Question: I was trying to connect my API data to view it in the cell but it seems that I can't get my response and it's always '== nil'
The code below describes the Country.SWIFT // Model.SWIFT // Response.SWIFT which is showing how can I get my JSON response using Codable
and CountryCell.SWIFT is showing how I used it to call the API
The link to the API image:

'''
struct Country: Decodable {
var CountryName = ""
var CountryImage = ""
var objectId = ""
// MARK: - Coding Keys
enum CodingKeys: String, CodingKey {
case CountryName = "CountryName"
case CountryImage = "CountryImage"
case objectId = "objectId"
}
//MARK: - Json Decoder
init(from decoder: Decoder) throws {
let container = try decoder.container(keyedBy: CodingKeys.self)
// Parsing our attributes
self.CountryName = try container.decode(String.self, forKey: .CountryName)
self.CountryImage = try container.decode(String.self, forKey: .CountryImage)
self.objectId = try container.decode(String.self, forKey: .objectId)
}
}]
'''
'''
protocol ModelDelegate {
func countriesFetched (_ countries: [Country])
}
class Model {
//MARK: - Vars
var delegate: ModelDelegate?
// MARK: - Get Countries
func getCountries () {
// URL Object
let url = URL(string: Constants.API_URL)
guard url != nil else {return}
// URL Session object
let session = URLSession.shared
//Data Task from URLSession object
let dataTask = session.dataTask(with: url!) { (data, response, error) in
if error != nil || data == nil {
print(error!.localizedDescription)
return
}
print(data!)
do {
let decoder = JSONDecoder()
let response = try decoder.decode(Response.self, from: data!)
if response.items != nil {
DispatchQueue.main.async {
self.delegate?.countriesFetched(response.items!)
}
}
}
catch {
}
}
// start data task
dataTask.resume()
}
}
'''
'''
struct Response: Decodable {
var items: [Country]? = []
init(from decoder: Decoder) throws {
var itemsContrainer = try decoder.unkeyedContainer()
self.items = try itemsContrainer.decode([Country].self)
}
}
'''
'''
class CountryCell: UICollectionViewCell {
//MARK: - Vars
var country: Country?
//MARK: - Outlets
@IBOutlet weak var imageViewCountryOutlet: UIImageView!
@IBOutlet weak var lblCountryNameOutlet: UILabel!
//MARK: - Creating Cell
func generateCell (_ myCountry: Country) {
self.country = myCountry
guard self.country != nil else { return }
lblCountryNameOutlet.text = country!.CountryName
guard self.country!.CountryImage != "" else {return}
let url = URL(string: self.country!.CountryImage)
guard url != nil else {return}
let session = URLSession.shared
let dataTask = session.dataTask(with: url!) { (data, response, error) in
if error == nil || data != nil {
if url!.absoluteString != self.country!.CountryImage {
return
}
let image = UIImage(data: data!)
DispatchQueue.main.async {
self.imageViewCountryOutlet.image = image
}
}
}
dataTask.resume()
}
}
'''
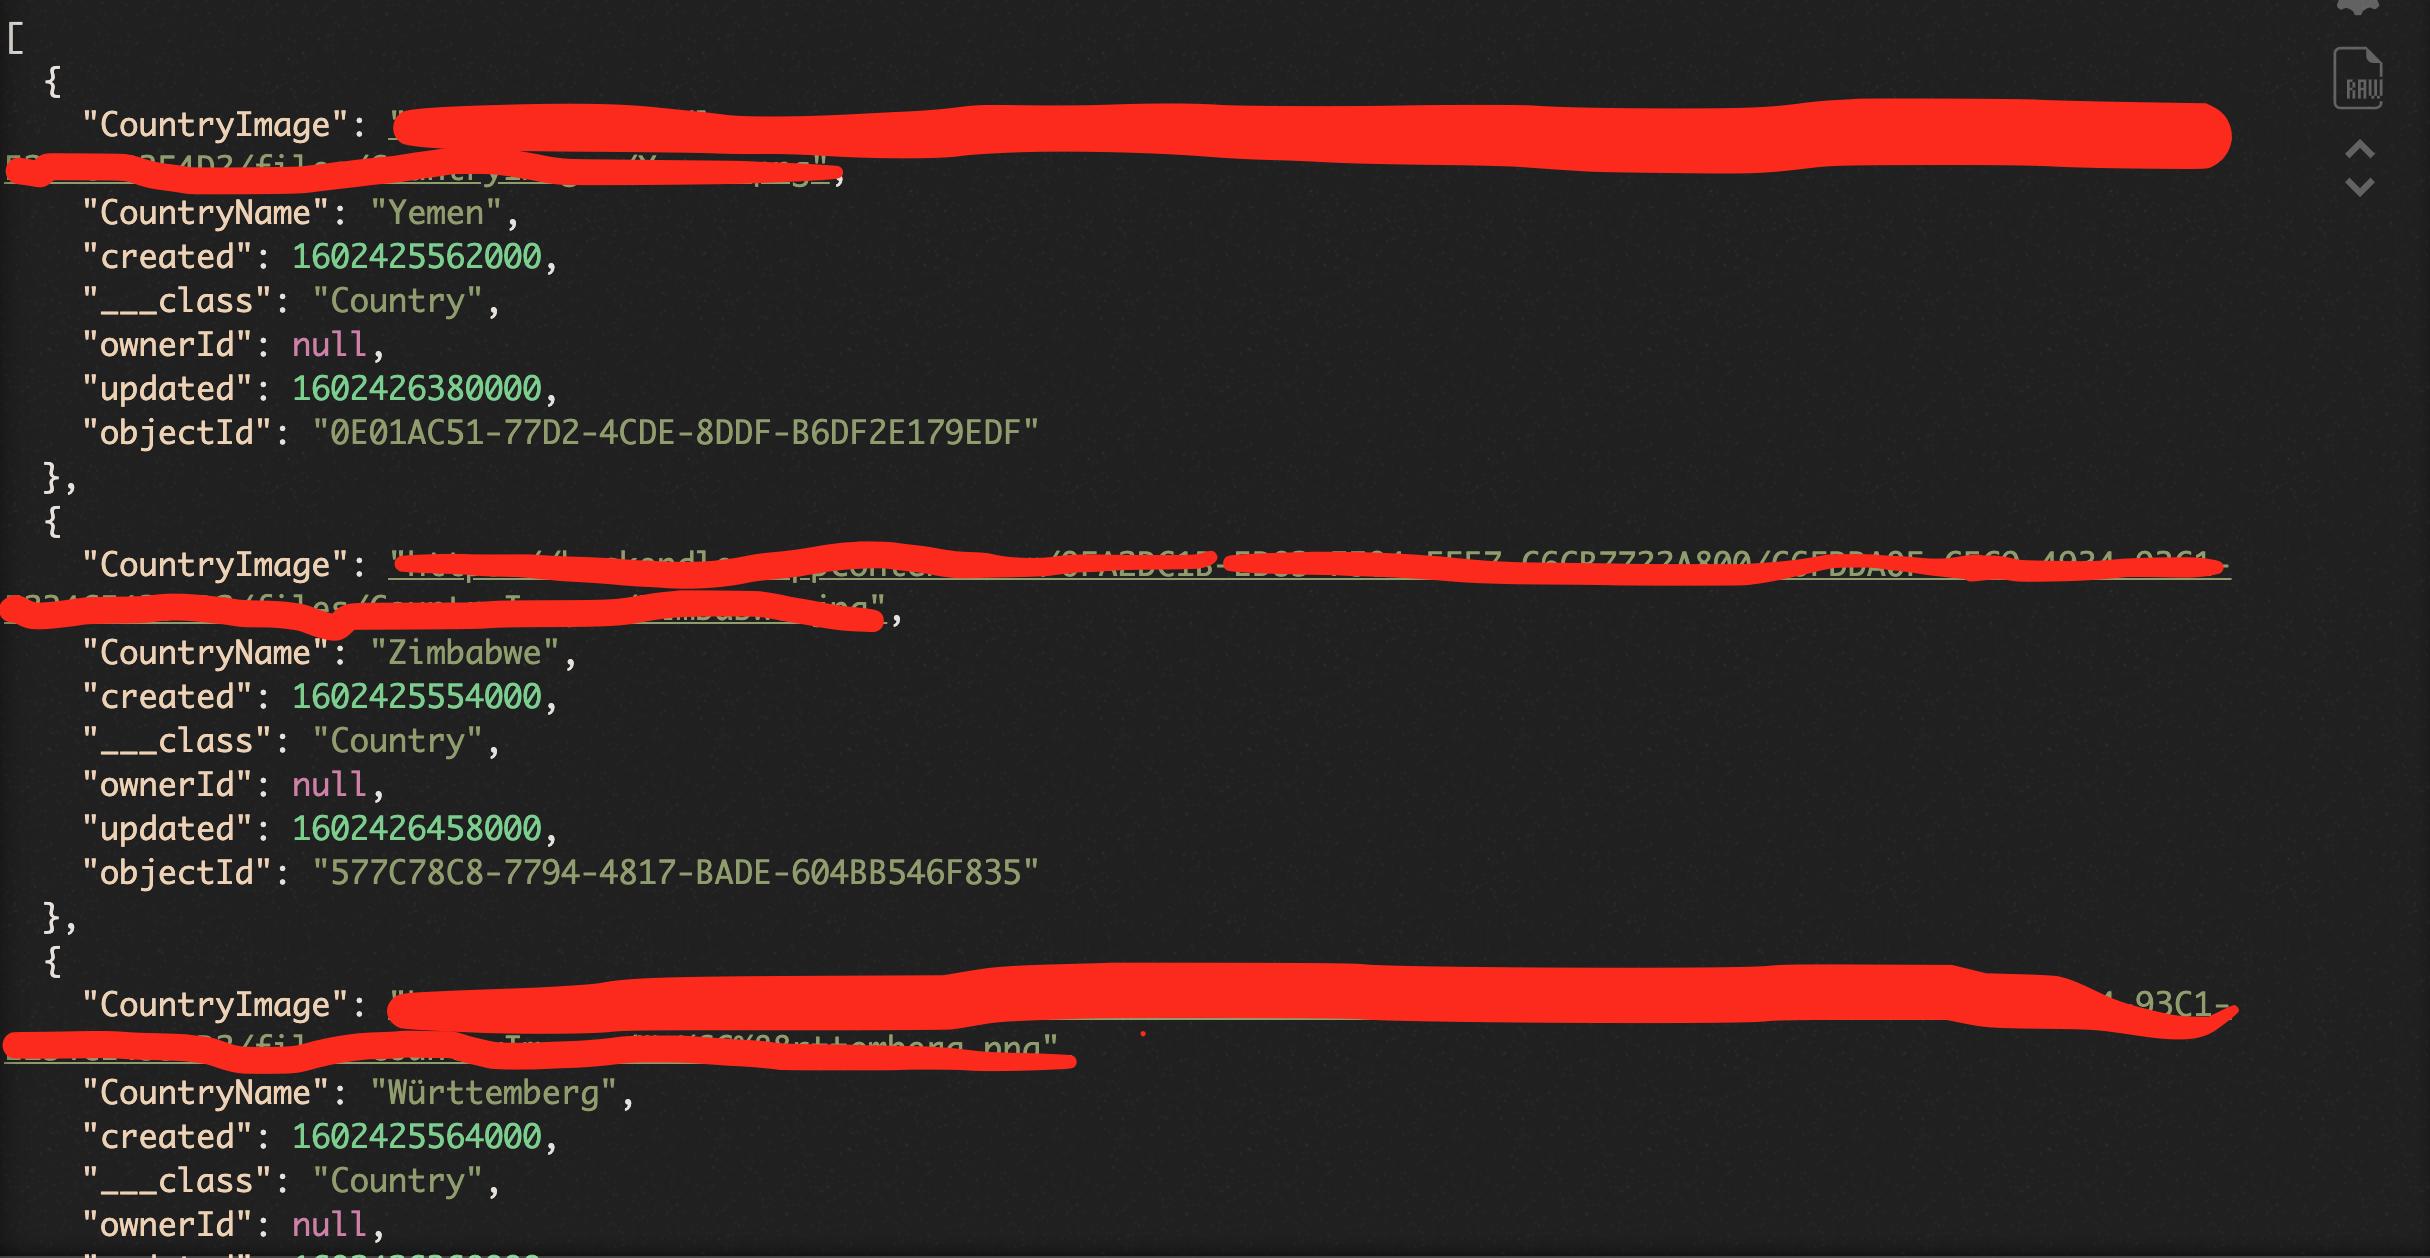
Answer: There is no need for the wrapping 'Response' type, decode the list of countries directly:
'''
let decoder = JSONDecoder()
let items = try decoder.decode([Country].self, from: data!)
'''
In your code, when you ask in 'Response' for 'unkeyedContainer', the expected JSON structure would need additional nested array.
Check decoding errors in the 'catch' block with
'''
do {
...
}
catch {
print(error)
}
'''